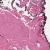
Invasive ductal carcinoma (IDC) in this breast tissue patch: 0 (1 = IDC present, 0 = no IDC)